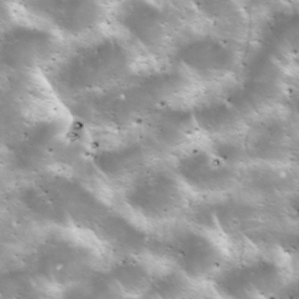
Label: non_frost